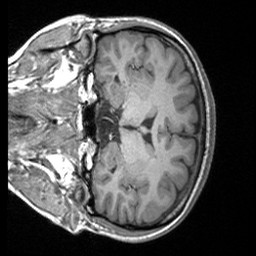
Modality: T1w
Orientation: coronal
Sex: female
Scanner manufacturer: siemens
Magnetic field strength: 3 T
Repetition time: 1.9 s
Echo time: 0.00252 s